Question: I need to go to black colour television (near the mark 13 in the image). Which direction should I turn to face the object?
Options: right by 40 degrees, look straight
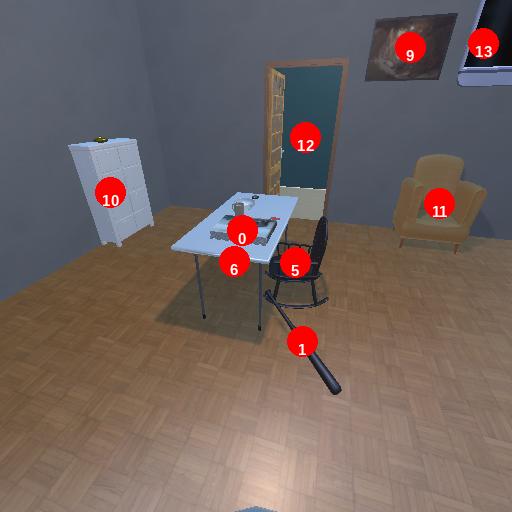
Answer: right by 40 degrees